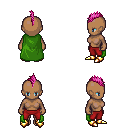
a pixel art fantasy rpg character, female body template, human, dark skin, green cape, red pants, pink mohawk hairstyle, gold boots, four views (front, back, left, right), 2x2 character sprite sheet, small pixel art, hard edges, no anti-aliasing